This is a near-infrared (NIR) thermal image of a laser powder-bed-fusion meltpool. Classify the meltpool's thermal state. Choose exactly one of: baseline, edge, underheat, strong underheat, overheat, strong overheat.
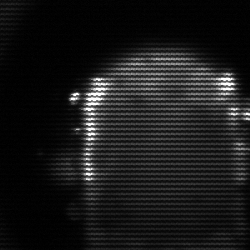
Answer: baseline